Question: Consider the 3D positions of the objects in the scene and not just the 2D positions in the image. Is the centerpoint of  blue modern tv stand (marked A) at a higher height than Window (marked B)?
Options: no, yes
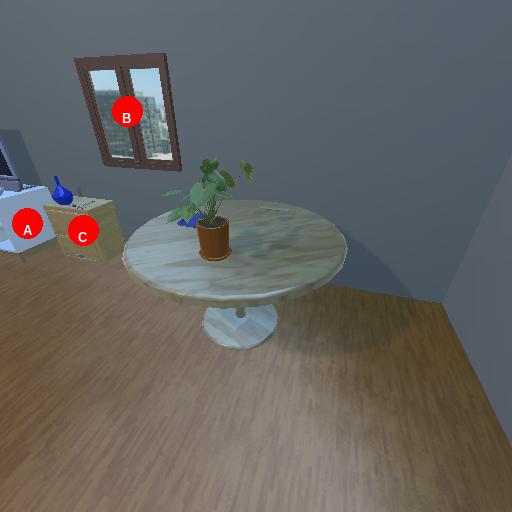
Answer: no